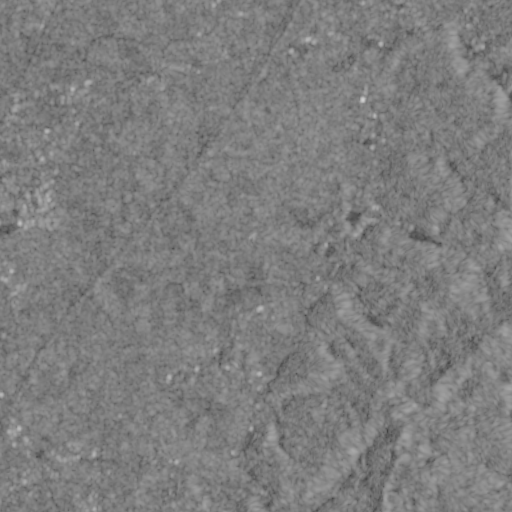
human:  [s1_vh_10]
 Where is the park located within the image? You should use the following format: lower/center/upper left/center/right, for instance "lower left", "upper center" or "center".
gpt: The park is located in the upper right of the image.
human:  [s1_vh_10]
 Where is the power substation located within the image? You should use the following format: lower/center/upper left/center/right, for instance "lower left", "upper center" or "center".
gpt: The power substation is located in the center left of the image.
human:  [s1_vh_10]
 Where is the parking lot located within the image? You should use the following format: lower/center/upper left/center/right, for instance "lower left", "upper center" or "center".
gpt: There is no parking lot in the image.

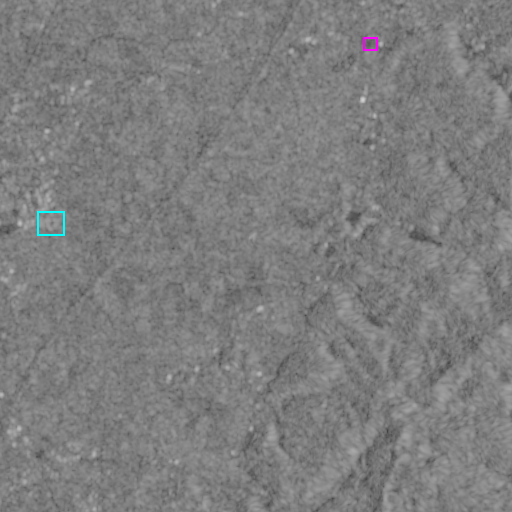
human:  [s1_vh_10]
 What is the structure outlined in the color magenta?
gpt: The structure outlined in magenta is a park.
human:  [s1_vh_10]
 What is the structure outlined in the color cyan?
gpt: The structure outlined in cyan is a power substation.
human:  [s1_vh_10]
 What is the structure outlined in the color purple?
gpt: There is no purple outline.